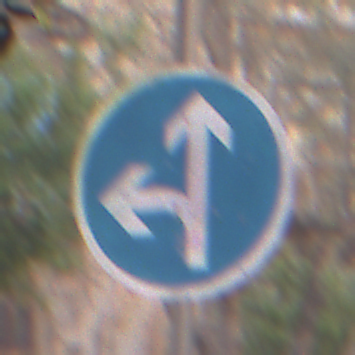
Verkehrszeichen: VorgeschriebeneFahrtrichtungGeradeausOderLinks
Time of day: MorningAfternoon
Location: Outdoor (Urban)
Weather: PartlyCloudy
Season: NotSpecified
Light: Natural